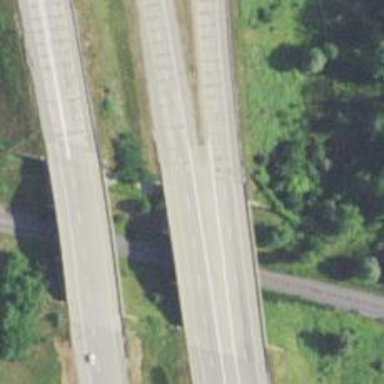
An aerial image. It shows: Motorway bridge.